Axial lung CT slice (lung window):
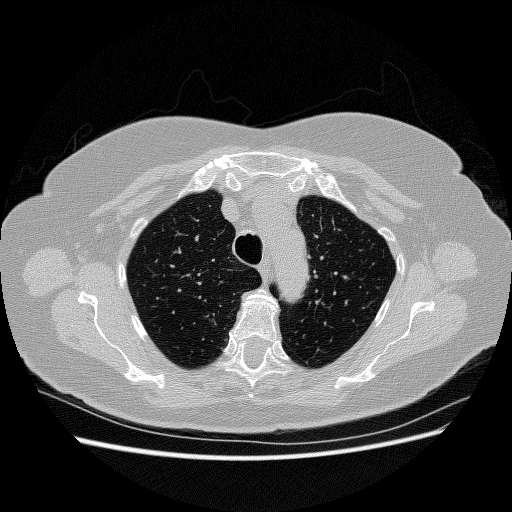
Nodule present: no